Question: I would really like some advice on how to proceed with the following requirement.
I am going to create a new dialog. In the dialog I want 2 boxes. 1 box with populated values and the other empty. I will also need a add and remove button. They will move selected values from one box to the other.
Here is a example of that I am needing to code.

1. Would I use text boxes or tables?
2. Would the boxes and boxes be in the same component?
3. Is it possible to have the add button over the remove button?
I am really looking for advice on what to use boxes or tables and how to layout the components to achieve something like the image above.
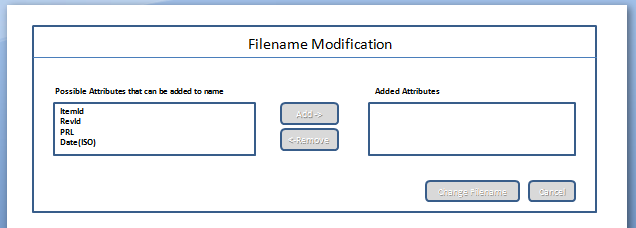
Answer: Have a look at <URL> from the opal project. This should be exactly what you want.

If you want to do it yourself, use either two 'Table's with just one column each, or two 'List's.
The layout would be:
'''
Composite(GridLayout, 3 columns)
|
|- First List/Table
|
|- Composite(GridLayout, 1 column)
| |- Button add
| |- Button delete
|
|- Second List/Table
'''
:
As a matter of fact, is designed something very similar as an answer to a different question. Have a look at my answer <URL>.